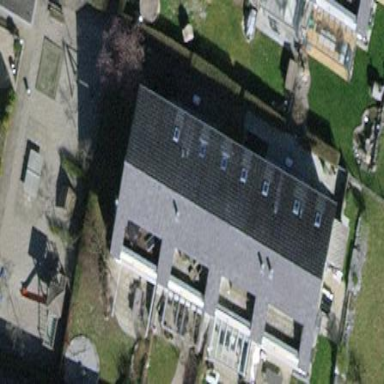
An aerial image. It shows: Building with tiled roof.